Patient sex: M
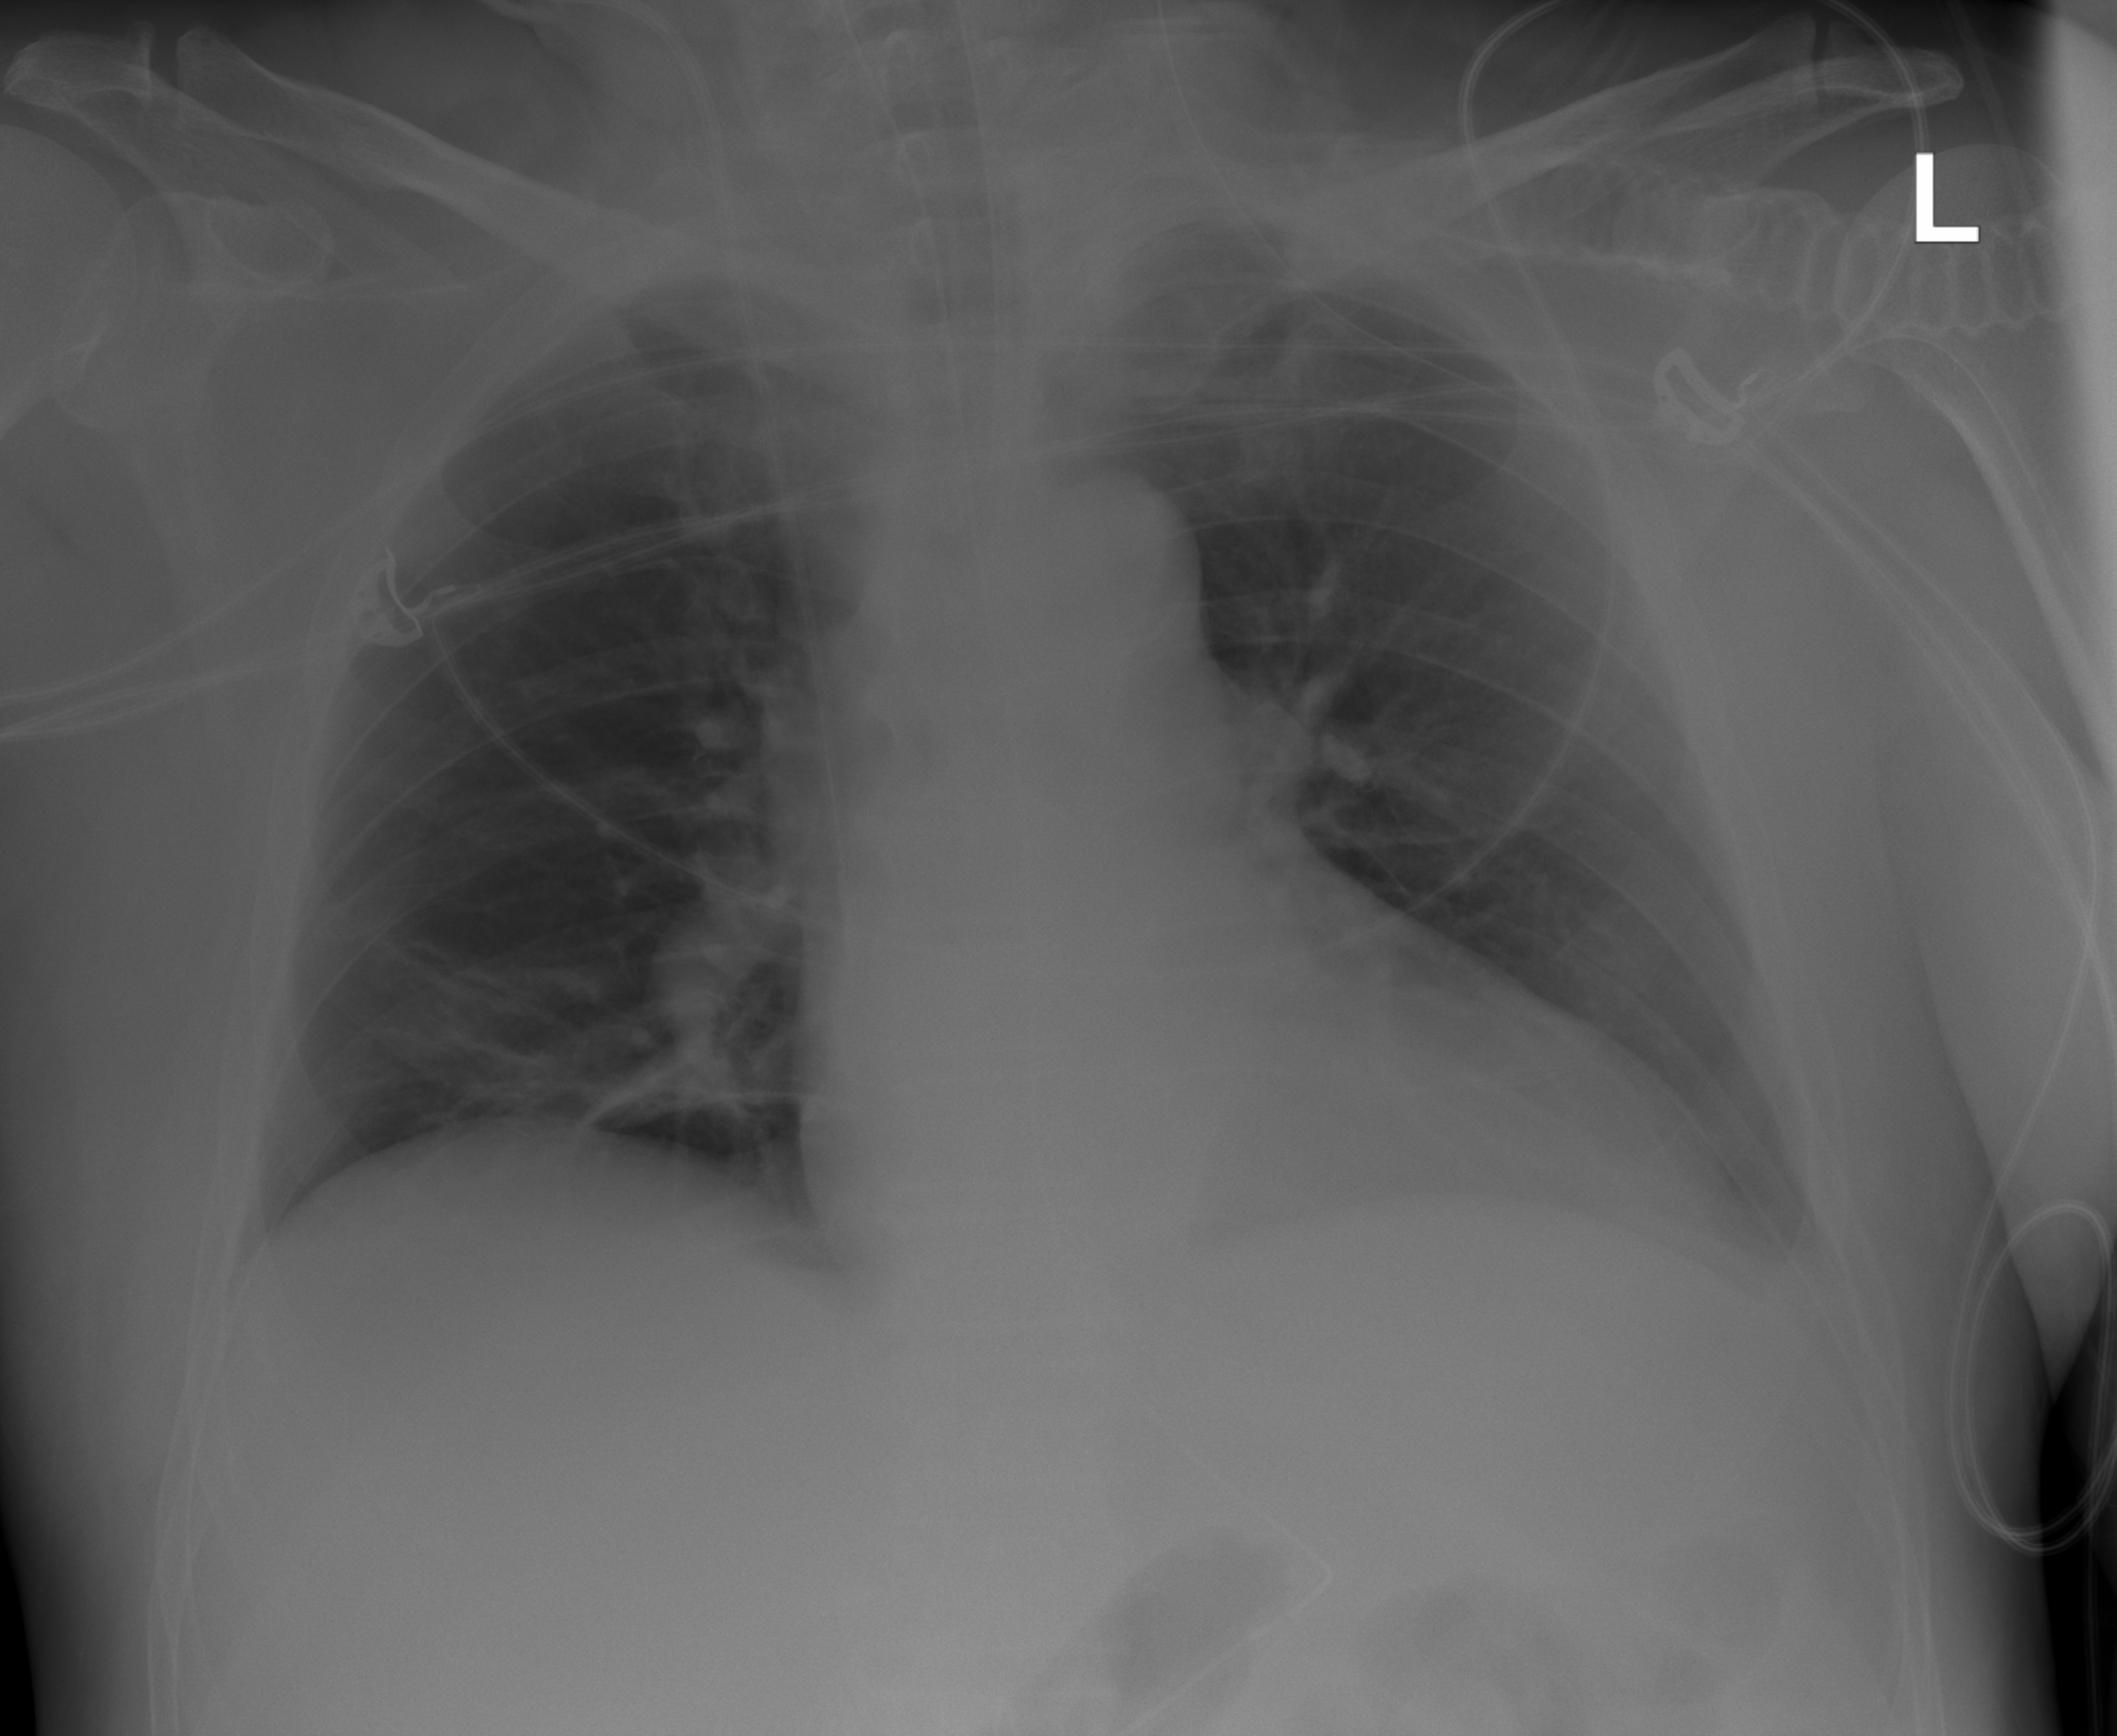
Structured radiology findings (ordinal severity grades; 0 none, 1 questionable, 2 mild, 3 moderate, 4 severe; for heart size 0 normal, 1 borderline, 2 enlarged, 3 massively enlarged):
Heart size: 0
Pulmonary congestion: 0
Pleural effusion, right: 0
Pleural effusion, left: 1
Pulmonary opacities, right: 0
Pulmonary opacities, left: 0
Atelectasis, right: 1
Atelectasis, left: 2